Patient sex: M
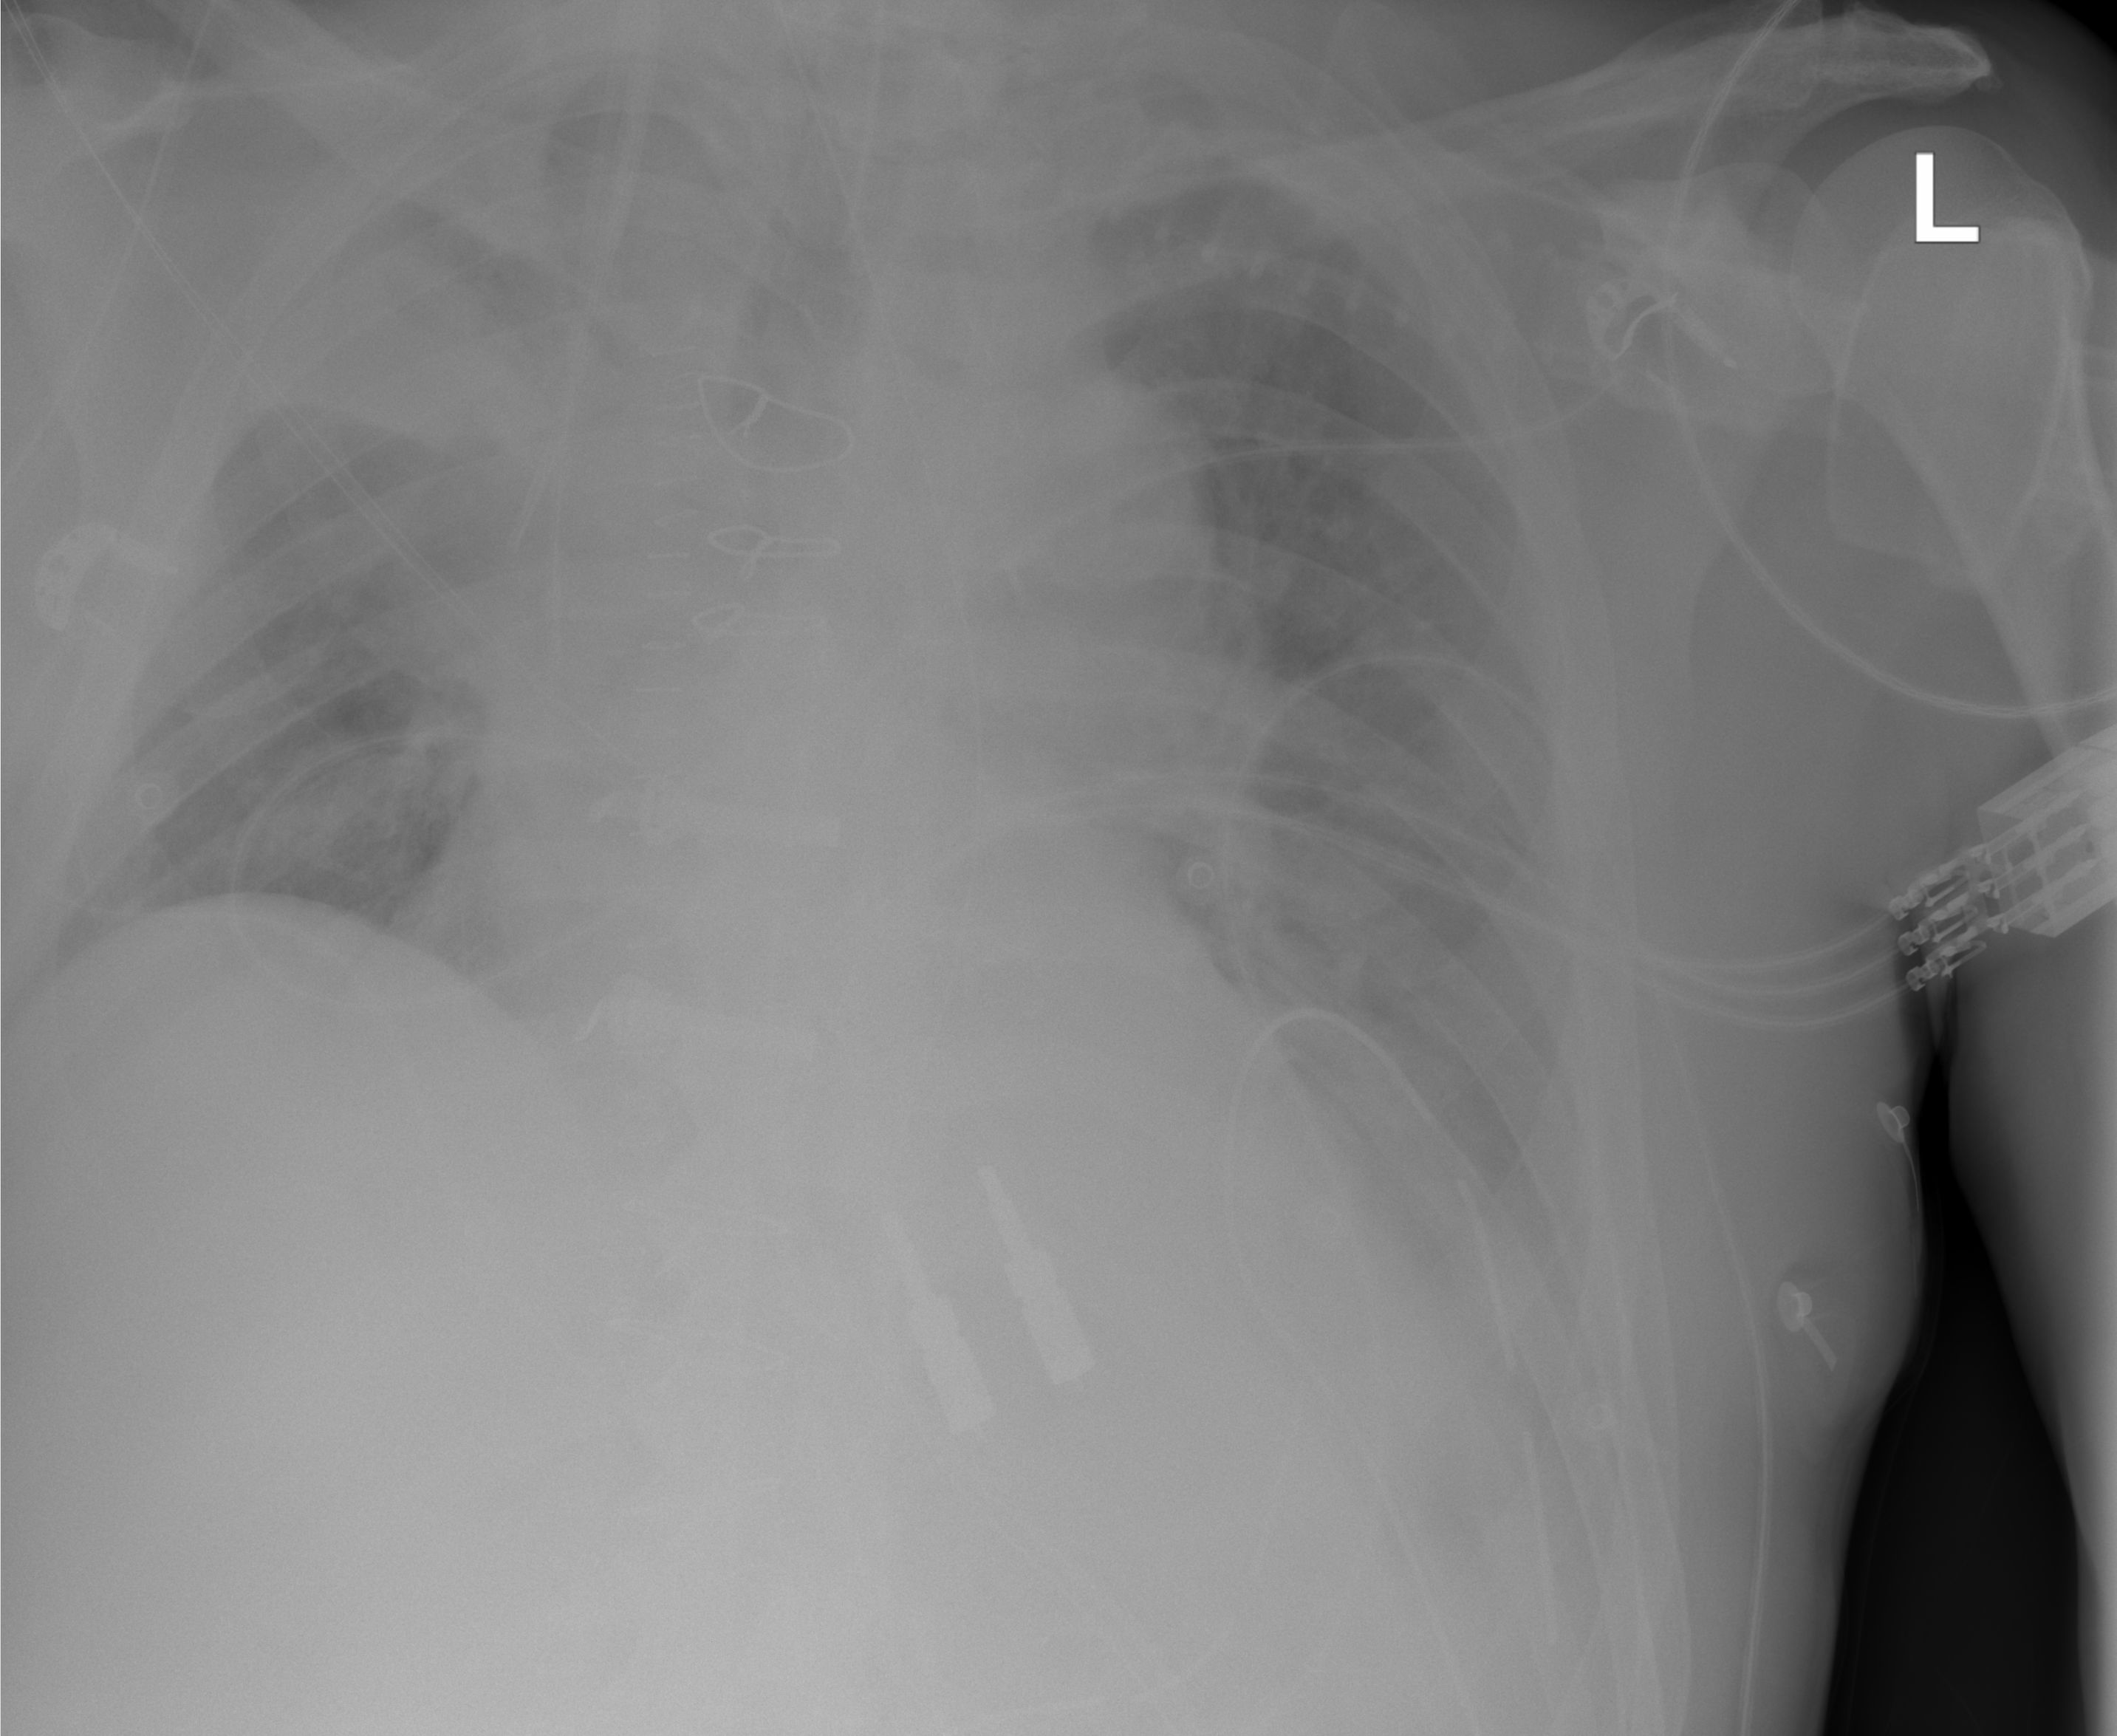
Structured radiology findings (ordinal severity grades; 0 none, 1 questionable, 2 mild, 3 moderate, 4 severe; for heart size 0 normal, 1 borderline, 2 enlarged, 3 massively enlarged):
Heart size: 2
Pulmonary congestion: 2
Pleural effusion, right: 0
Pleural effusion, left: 2
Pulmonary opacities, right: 0
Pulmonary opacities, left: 0
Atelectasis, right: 3
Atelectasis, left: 2